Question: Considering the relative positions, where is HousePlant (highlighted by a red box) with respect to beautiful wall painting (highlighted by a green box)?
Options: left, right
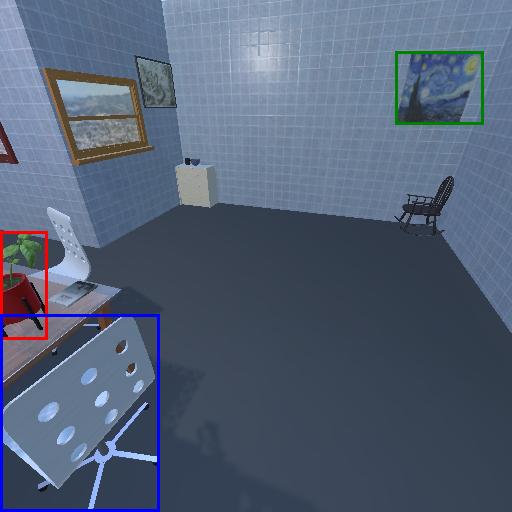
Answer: left